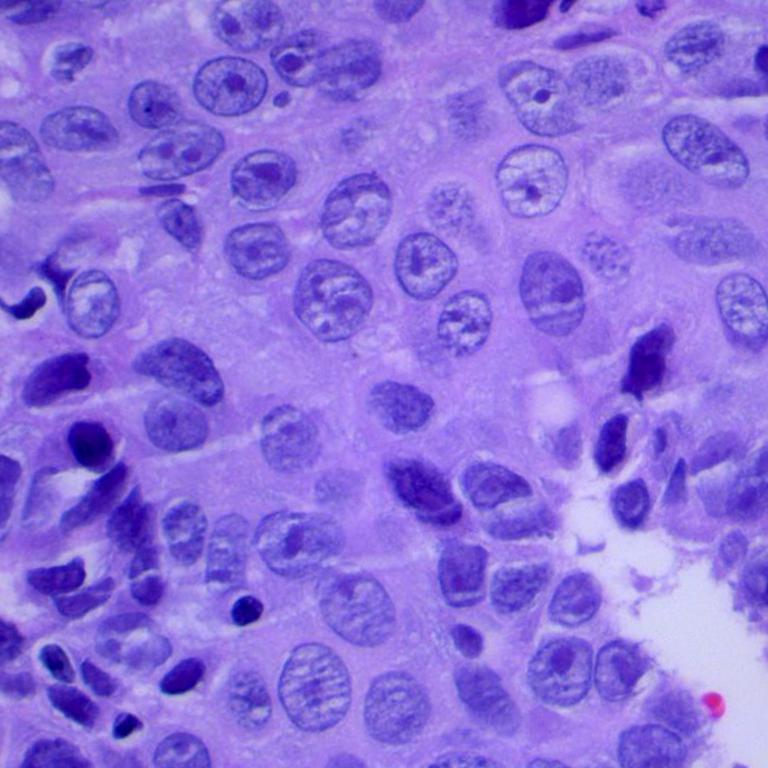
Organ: lung
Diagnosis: squamous carcinomas